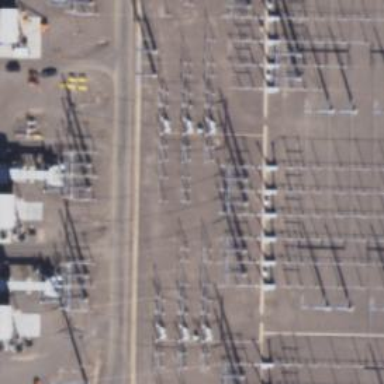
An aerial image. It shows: Switch used for power control.